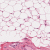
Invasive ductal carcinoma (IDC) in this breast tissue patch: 0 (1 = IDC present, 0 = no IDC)